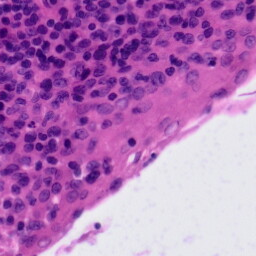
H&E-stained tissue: Tonsil